Question: I work with bing from some days. I can display an image with my bing map coordinates lontitude and latitude.
But of location in .
For now the only thing I know is the central point of origin.
The problem is that I'm limited to API. I work for a games xna c # and unfortunately from microsoft :-(. <URL>
(sample value)
LevelZoom: 17
ImageWidth: 800 px
Imageheight: 800 px
Lat: 46.6023
Longitude: 7.0964
Is it possible to calculate the coordinates of the 4 corners of my image with these 5 values known? Here is a drawing explaining what I want.

Thanks a lot
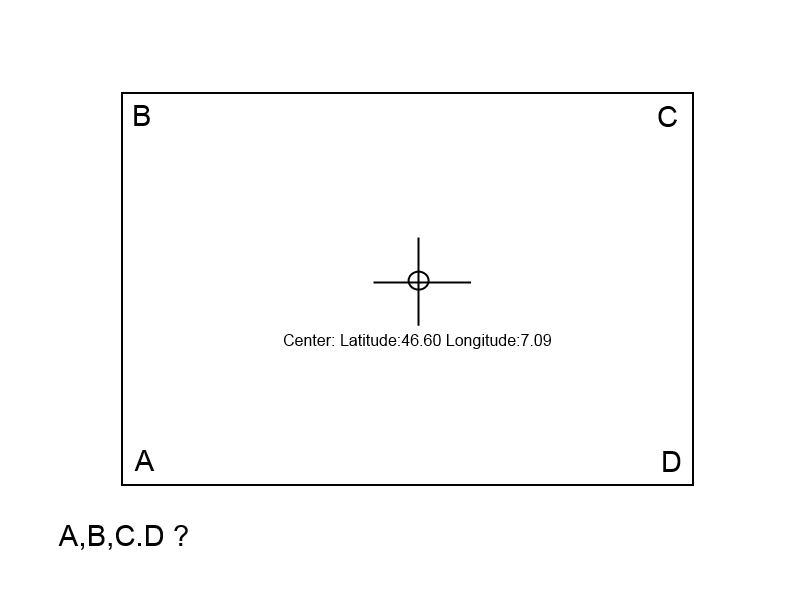
Answer: Based on the scale 1.19 m/pixel given by the bing maps api for a level 17 zoom this gives us 800 * 1.19 = 95'000 meters edges
(<URL>
You should be able to calculate it this way : (alorithm : <URL>
'''
//Position, decimal degrees
lat = 46.6023
lon = 7.0964
//Earth's radius, sphere
R=<PHONE>
// DO THE SAME FOR B C D
//offsets in meters for A
dn = -47600
de = -47600
//Coordinate offsets in radians
dLat = dn/R // -0.0074629942881440144669203562106
dLon = de/(R*Cos(Pi*lat/180)) // -0.00746374633301685016002447644032
//OffsetPosition, decimal degrees
latA = lat + dLat * 180/Pi // 46.174701924759107796879309401922
lonA = lon + dLon * 180/Pi // 6.6687588357618898589751458712973
'''
This use a simplified flat earth calculation which is not the most accurate method but should meet your need though.